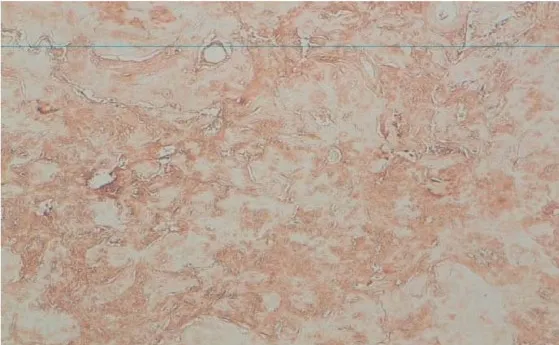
Tracheal biopsy and histology findings. (b) Intense staining by anti-lambda light chain antibodies confirming the diagnosis of an amyloid light-chain amyloid tumor.
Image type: pathology (immunostaining)